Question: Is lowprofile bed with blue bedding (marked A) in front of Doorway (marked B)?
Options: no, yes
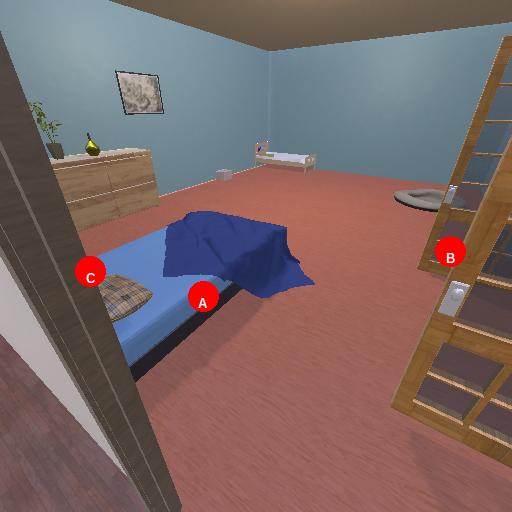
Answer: no